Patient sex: M
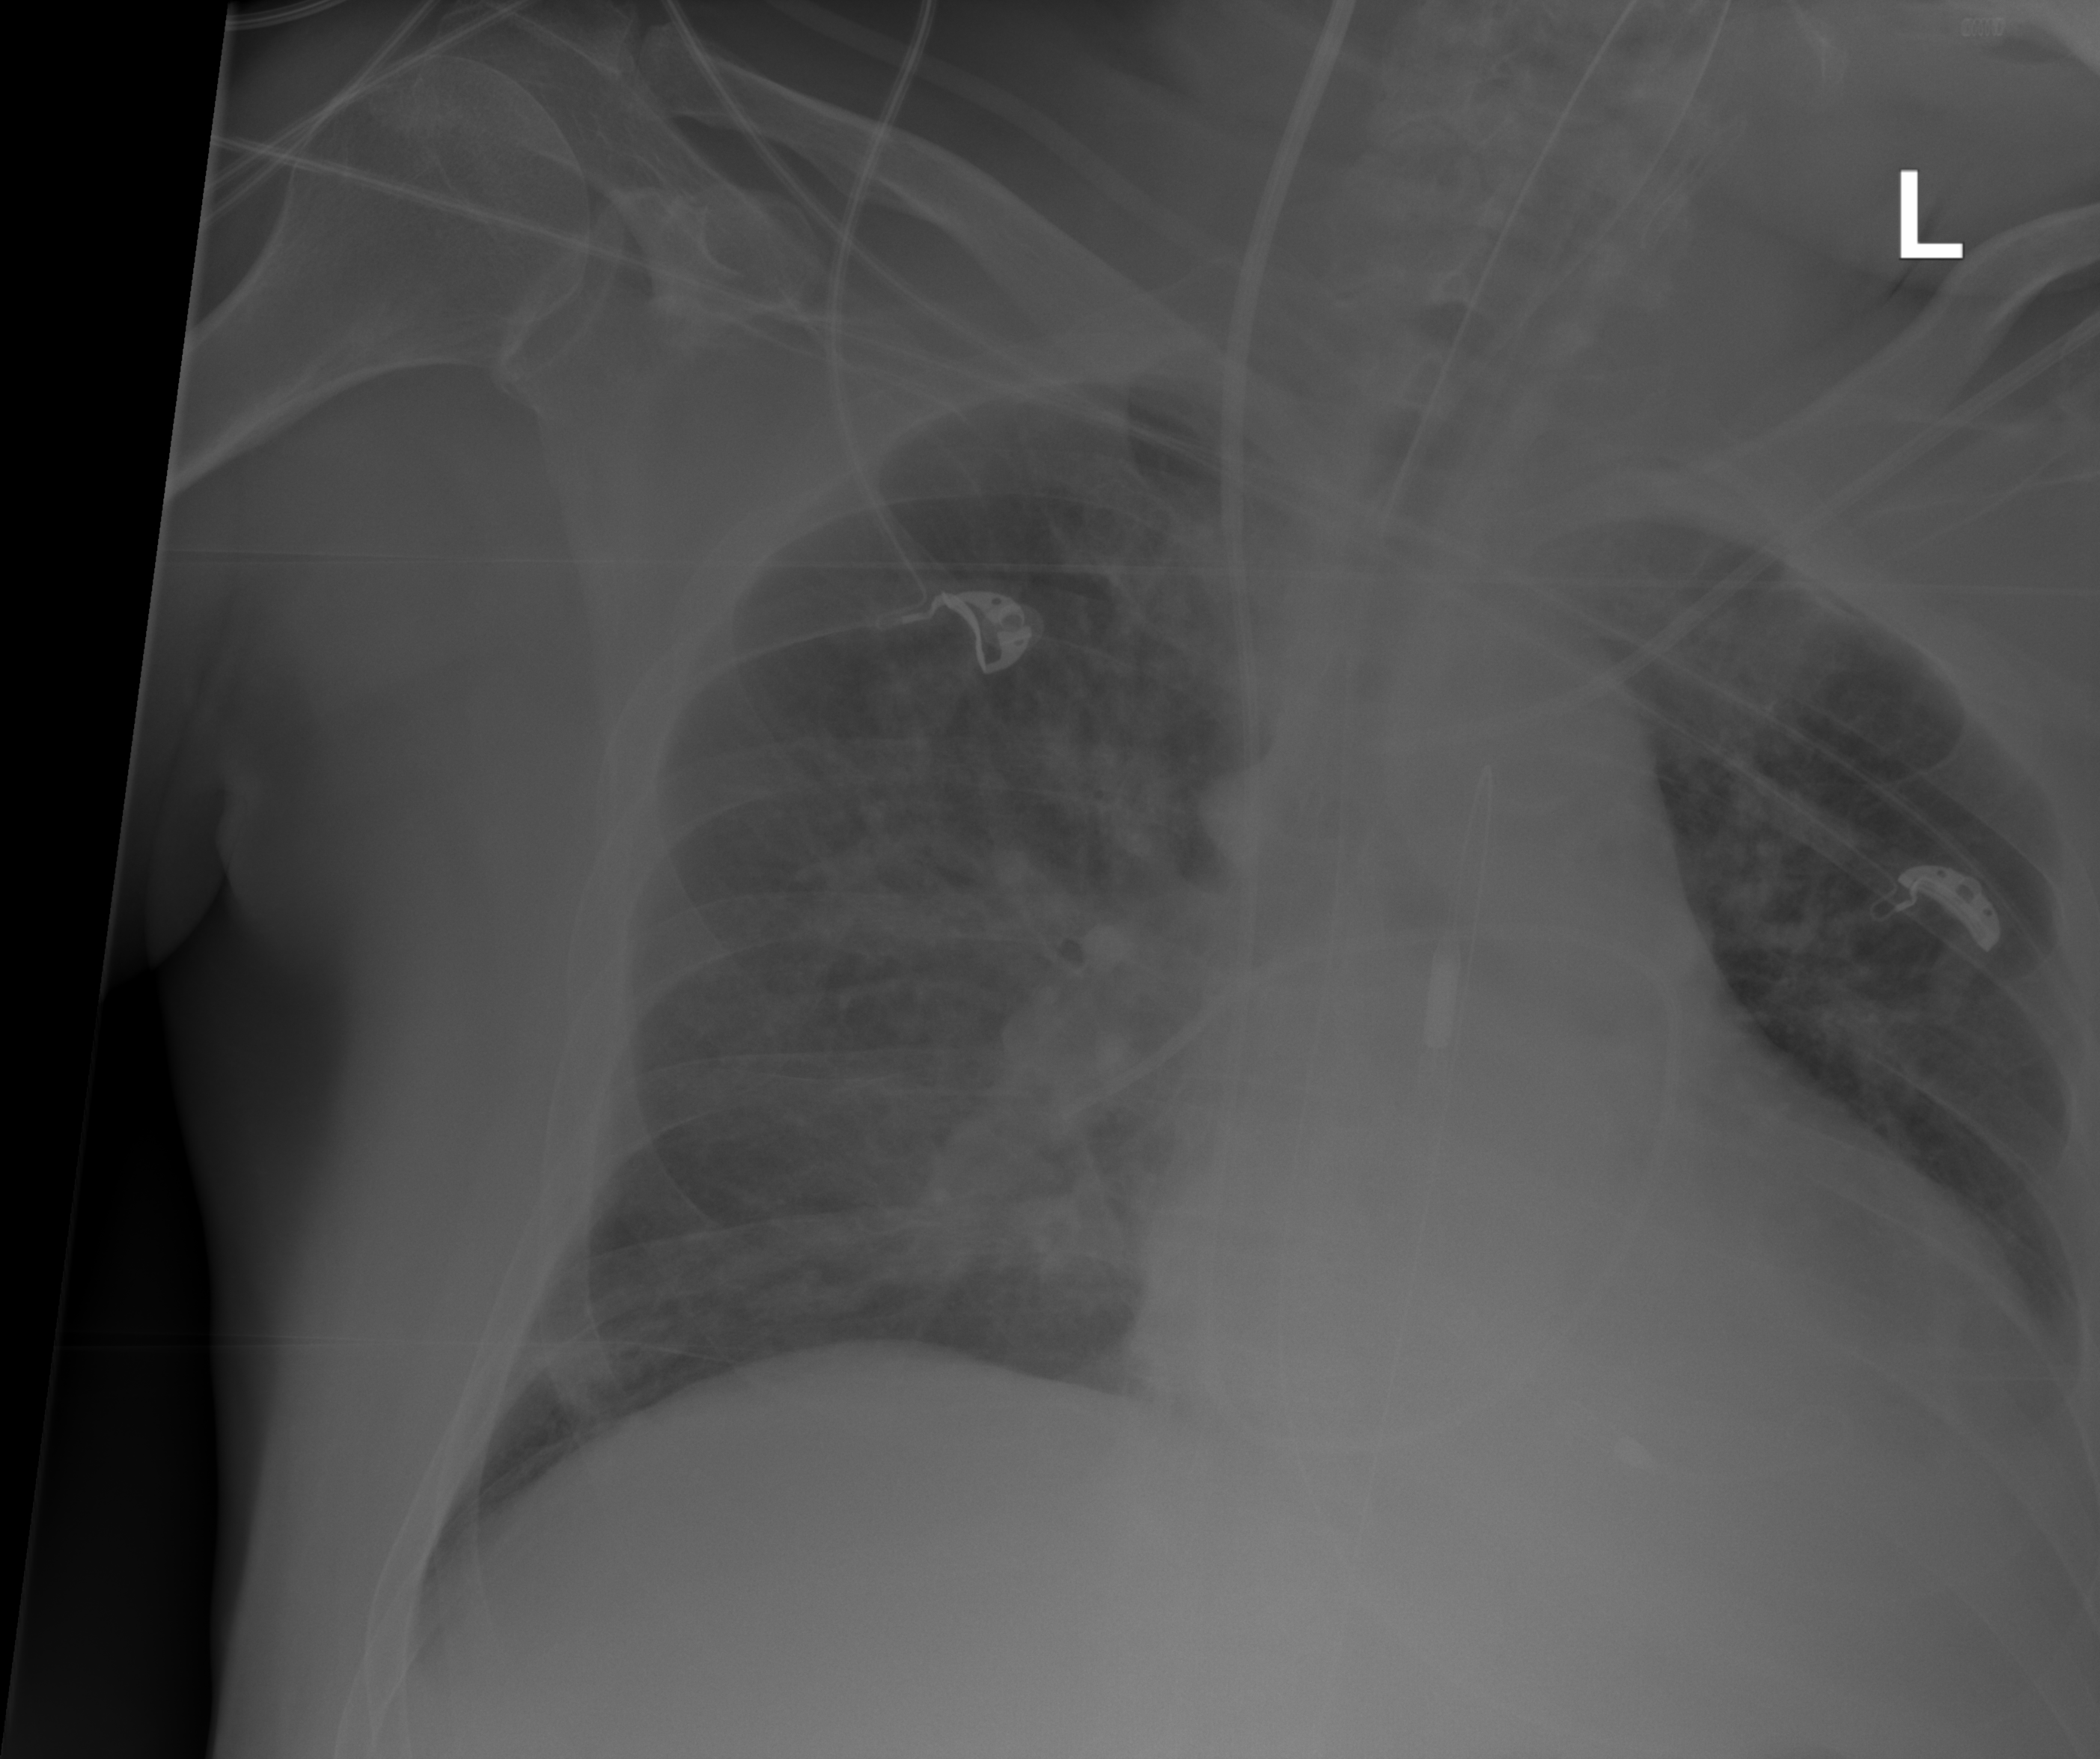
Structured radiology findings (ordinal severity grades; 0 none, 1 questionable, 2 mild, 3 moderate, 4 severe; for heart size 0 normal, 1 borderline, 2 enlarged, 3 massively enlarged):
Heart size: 2
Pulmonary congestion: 2
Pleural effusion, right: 0
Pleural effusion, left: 1
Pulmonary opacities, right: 3
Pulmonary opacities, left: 0
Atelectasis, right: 2
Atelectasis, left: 0